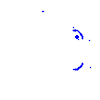
Particle: proton